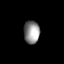
Tissue: lung
Cell type: Endothelial cells
Senescence score: 0.5925
Nuclear area (px): 356
Mean DAPI intensity: 141.865